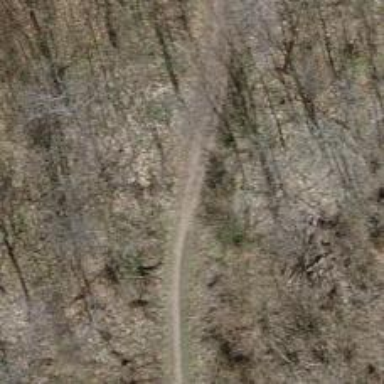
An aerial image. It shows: Dirt path.